Question: I have a table like below (on the left) - how to make it to be like the one on the right ?

'''
<table>
<thead>
<tr>
<td colspan='3' rowspan='2'>Lorem</td>
<td>1</td>
</tr>
<tr>
<td>2</td>
</tr>
<tr>
<td>A</td>
<td>B</td>
<td>C</td>
</tr>
</thead>
</table>
'''
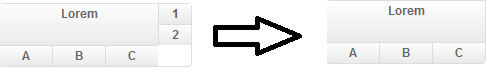
Answer: Like this:
'''
<table>
<thead>
<tr>
<td colspan='3'>Lorem</td>
</tr>
</thead>
<tbody>
<tr>
<td>A</td>
<td>B</td>
<td>C</td>
</tr>
</tbody>
</table>
'''